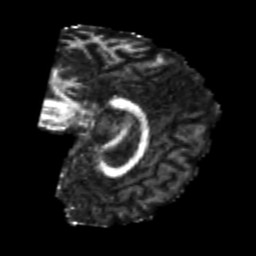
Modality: FA
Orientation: sagittal
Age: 26
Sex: male
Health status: healthy
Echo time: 0.074 s